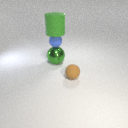
large green metal sphere below large green rubber cylinder